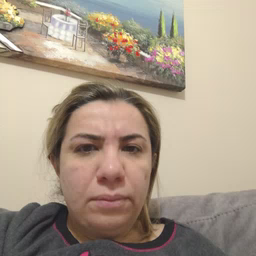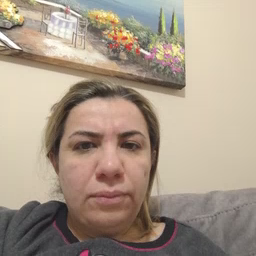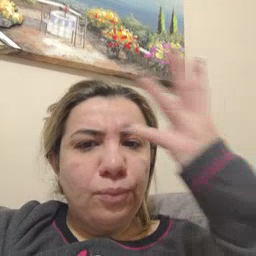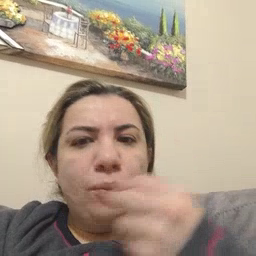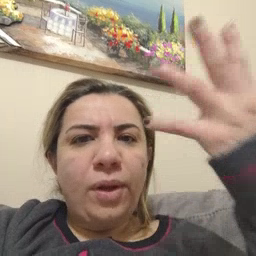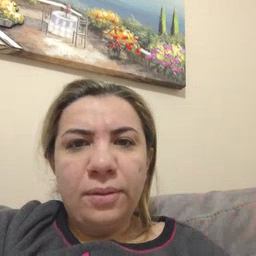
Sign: pretty